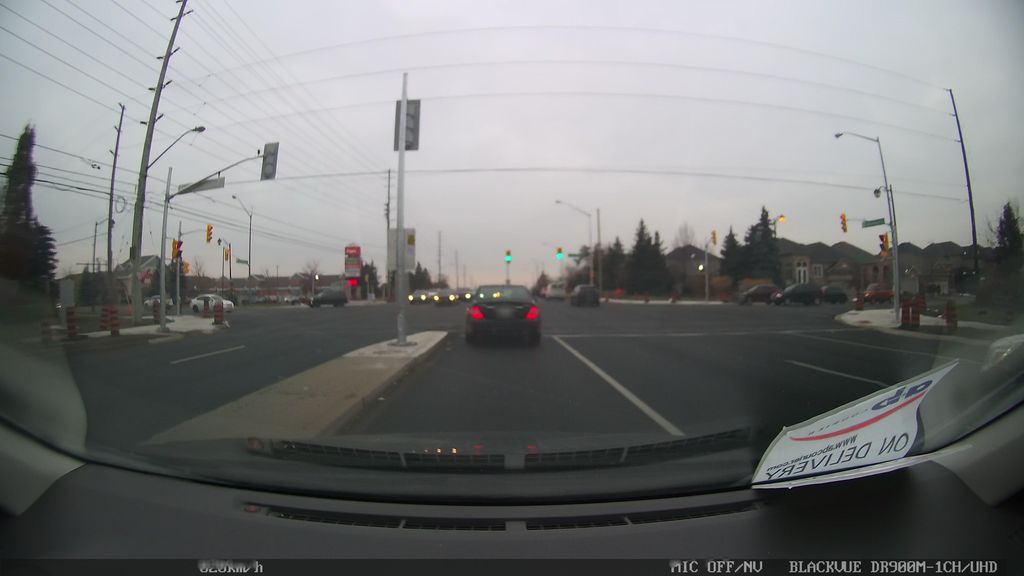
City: toronto